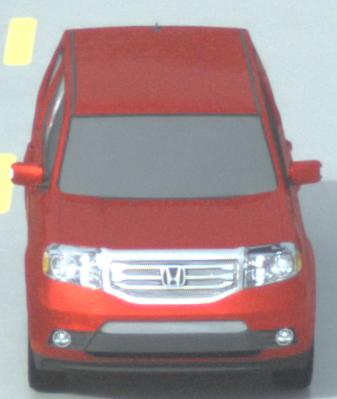
Make: Honda
Model: Pilot
Detailed model: Gen. 2 Facelift
Model produced from: 2012
Model produced until: 2015
Doors: 5
Color: red
Road condition: wet road
Daytime: morning or afternoon
Contrast: low contrast